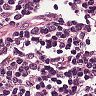
Metastatic tissue present: no